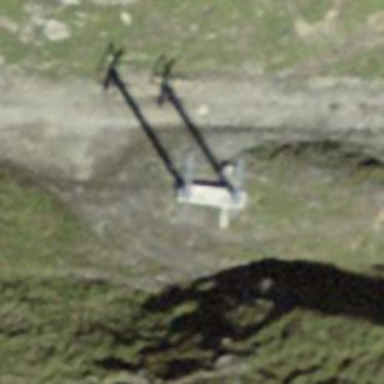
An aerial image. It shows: Pylon used for aerialway.